Interaction volume radius: 10 \u00c5
Interaction volume height: 25 \u00c5
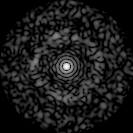
Disorder parameter: 0.8282